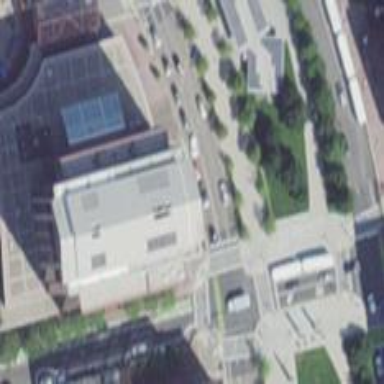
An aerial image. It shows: Building with flat concrete roof.